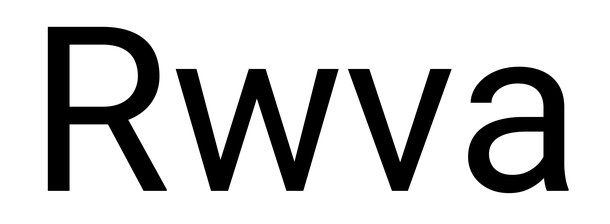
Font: Roboto_Regular